Field crop: maize
Growth stage: 2
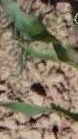
Species: maize